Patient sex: M
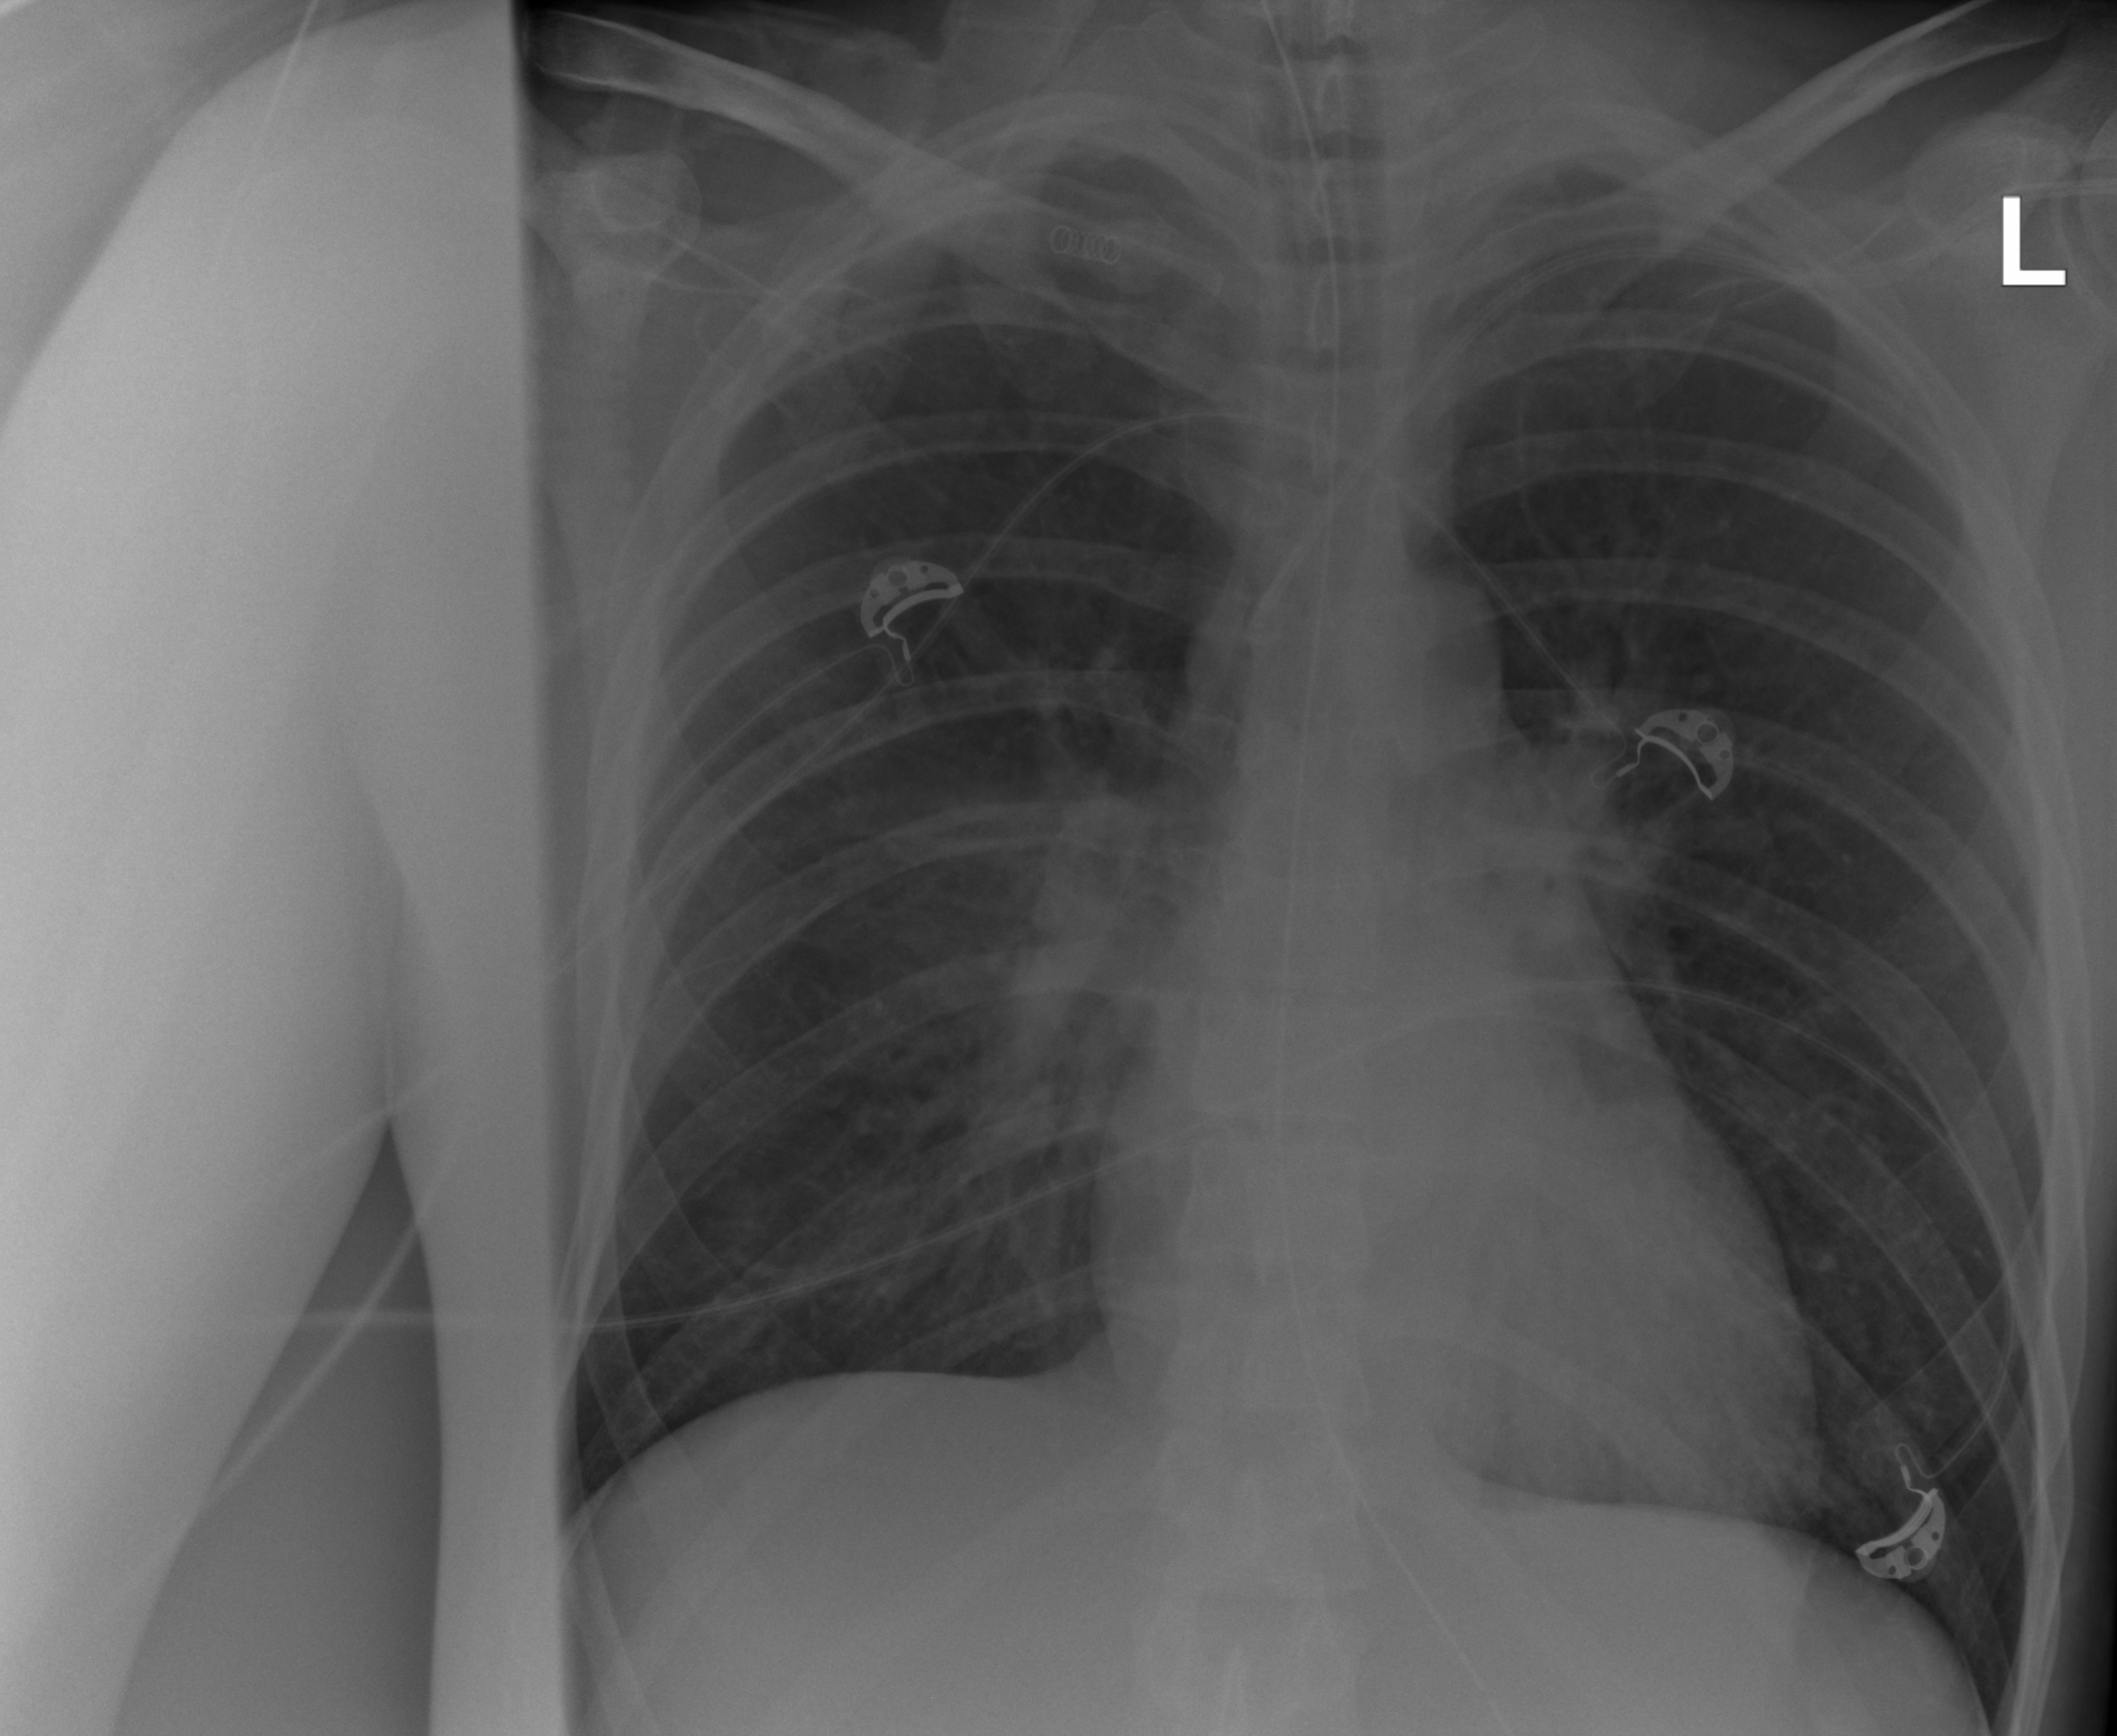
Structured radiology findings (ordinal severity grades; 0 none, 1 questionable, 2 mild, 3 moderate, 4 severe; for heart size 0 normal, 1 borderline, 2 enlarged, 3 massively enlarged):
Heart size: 0
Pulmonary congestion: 0
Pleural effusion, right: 0
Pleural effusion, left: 0
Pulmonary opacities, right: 2
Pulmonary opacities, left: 0
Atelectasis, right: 2
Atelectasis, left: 0